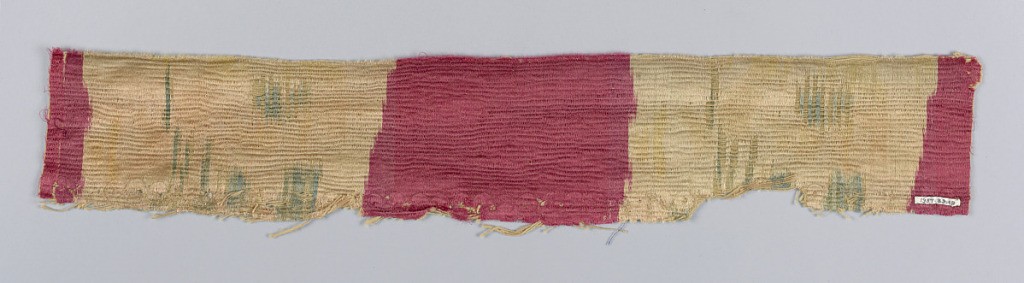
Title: Textile
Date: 17th century
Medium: linen, silk Technique: warp printed satin weave
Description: Linen weft concealed by silk warps in satin weave. Warps chiné dyed. Vertical stripes of red and tan with groups of narrow short stripes in blue, yellow and tan.